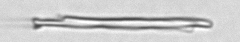
Label: fiber